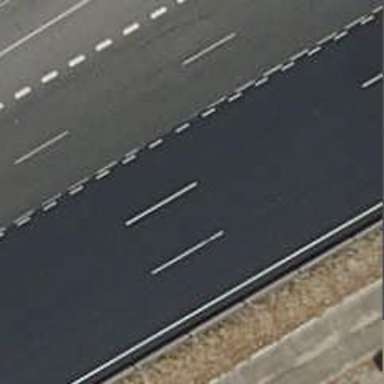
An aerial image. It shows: View of motorway.